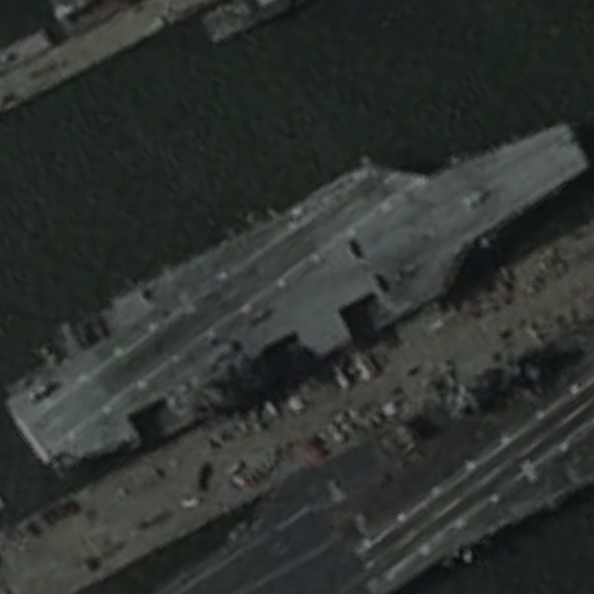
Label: aircraft_carrier